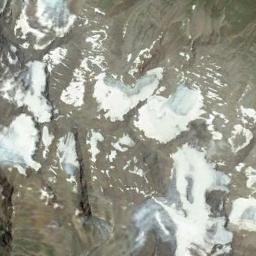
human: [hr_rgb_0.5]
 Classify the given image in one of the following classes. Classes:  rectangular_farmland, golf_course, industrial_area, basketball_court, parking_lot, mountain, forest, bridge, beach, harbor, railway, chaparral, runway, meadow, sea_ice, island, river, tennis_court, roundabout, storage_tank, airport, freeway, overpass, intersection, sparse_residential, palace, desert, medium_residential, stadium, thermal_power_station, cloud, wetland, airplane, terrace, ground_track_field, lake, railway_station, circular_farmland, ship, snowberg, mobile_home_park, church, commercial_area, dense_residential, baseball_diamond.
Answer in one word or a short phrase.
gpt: snowberg